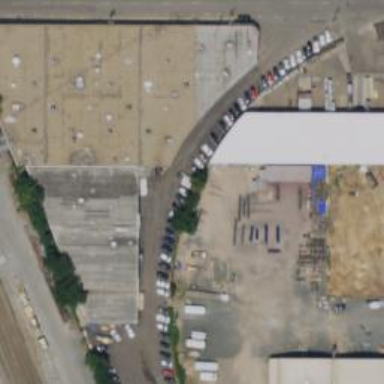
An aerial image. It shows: Industrial building.